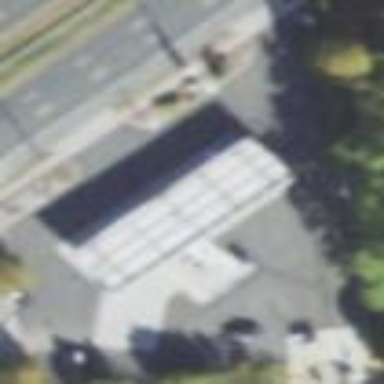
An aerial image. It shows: Gas station.